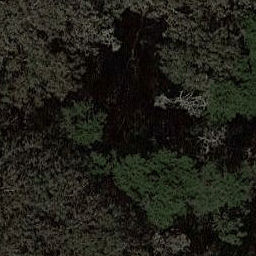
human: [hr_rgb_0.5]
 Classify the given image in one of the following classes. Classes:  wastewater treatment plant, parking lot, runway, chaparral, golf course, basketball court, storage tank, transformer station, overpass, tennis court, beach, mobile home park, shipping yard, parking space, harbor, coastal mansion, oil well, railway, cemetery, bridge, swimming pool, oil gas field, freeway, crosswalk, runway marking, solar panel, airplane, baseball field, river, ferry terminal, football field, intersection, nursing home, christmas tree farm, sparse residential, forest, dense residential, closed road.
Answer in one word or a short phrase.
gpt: forest